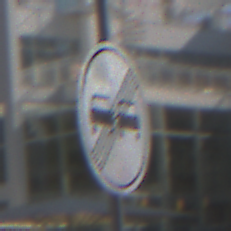
Verkehrszeichen: EndeUeberholverbot
Umgebung: Outdoor, Urban
Tageszeit: MorningAfternoon
Wetter: Clear
Licht: Natural
Jahreszeit: NotSpecified
Kontrast: HighContrast